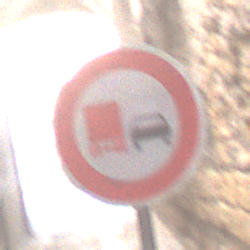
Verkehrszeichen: UeberholverbotKraftfahrzeuge
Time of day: Midday
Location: Outdoor (Urban)
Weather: PartlyCloudy
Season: NotSpecified
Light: Natural